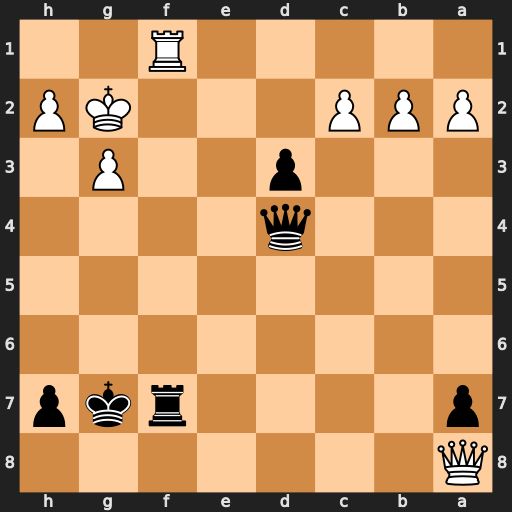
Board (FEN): Q7/p4rkp/8/8/3q4/3p2P1/PPP3KP/5R2
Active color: b
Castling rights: -
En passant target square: -
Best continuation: Rxf1 Kxf1 dxc2 Qb7+ Kg6